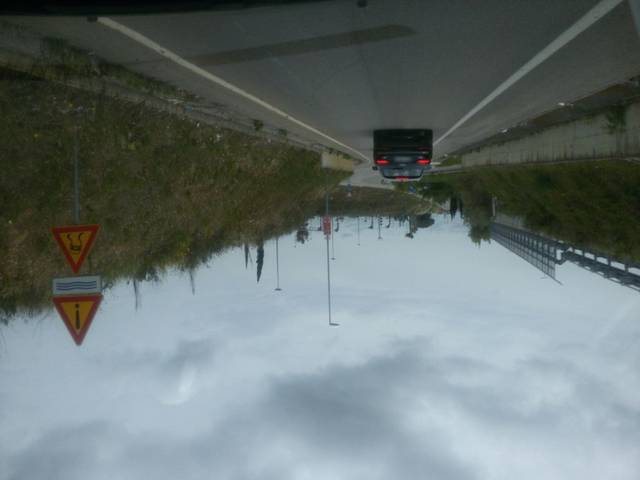
Region: Italy
Coordinates: 40.618, 17.906